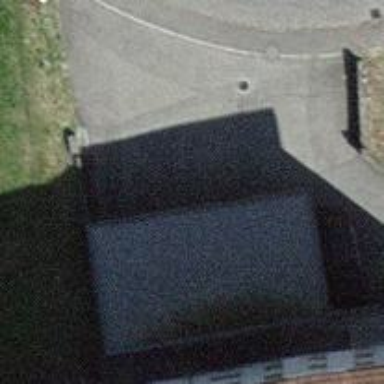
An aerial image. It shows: Garage.